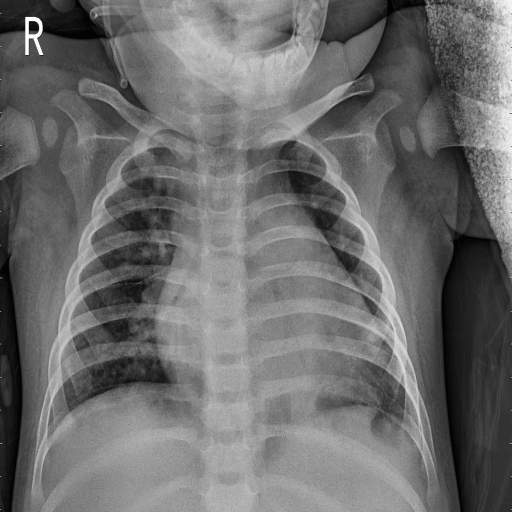
Finding: PNEUMONIA